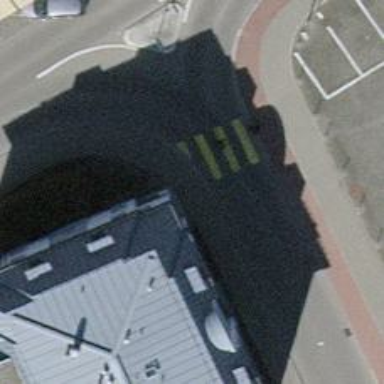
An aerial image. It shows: Uncontrolled zebra crossing.